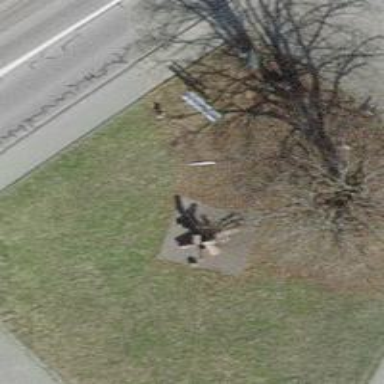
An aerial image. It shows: Sculpture memorial with historic significance.